Question: Before I say anything, I looked at about a dozen SO threads including this one which you'll see the code suggested in there in my JSBin as well: <URL>
The issue is that adding two classes back to back too fast results in no transition animation whatsoever.
I'm implementing this into a legacy JS custom right click menu and making it mobile friendly with just CSS by first applying the mobile styles with '.mobile-menu' then an animation class of '.mobile-menu-show' when they long press (since there's no right click mouse button).
The transitions don't work this way though. If I add '.mobile-menu' on page load it's fine, but I can't because I'm adding the 'mobile-menu' class based on the right click menu is triggered (long press == mobile styles, right click == normal styles)
Demo code: <URL>
==Edit==
Hopefully to clarify, I want the menu you see at the default to go hidden ('translateY(100%)') then slide up from the bottom. If you use Slack, long press on a message. Or iPhone's had this same concept here where it would slide up:

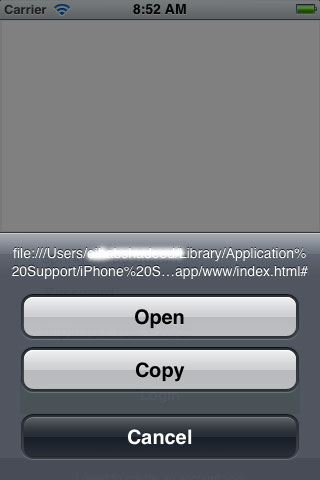
Answer: please change css class as below
'''
.context-menu {
position: fixed;
bottom: -100%;
left: 0;
right: 0;
z-index: 100;
-webkit-transition: all 0.25s; /* Safari */
transition: all 0.25s;
}
.mobile-menu {
background: #fff;
width: 100%;
box-sizing: border-box;
box-shadow: 0 0 5px rgba(0,0,0,0.5);
}
.mobile-menu-show {
bottom: 0;
}
'''
You can refer to animation over here
<URL>